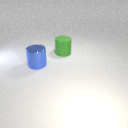
large green rubber cylinder to the right of large blue metal cylinder